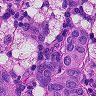
Metastatic tissue present: yes